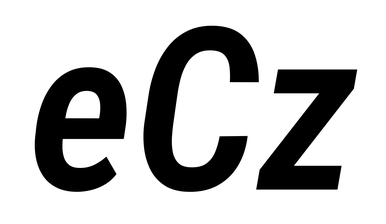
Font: Roboto-Italic_Condensed_SemiBold_Italic